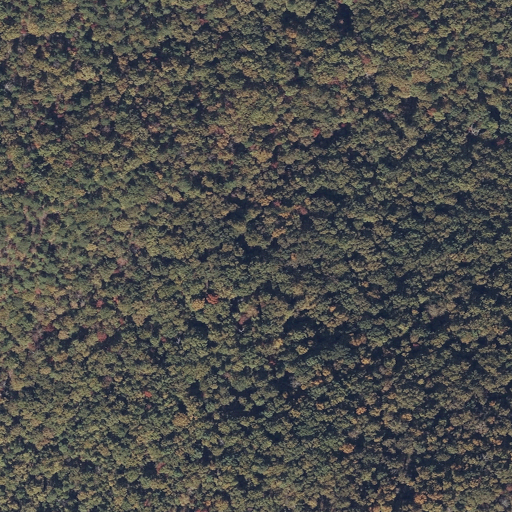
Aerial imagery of gap in Alabama named Lanie Gap containing deciduous forest, mixed forest, and evergreen forest